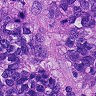
Metastatic tissue present: yes